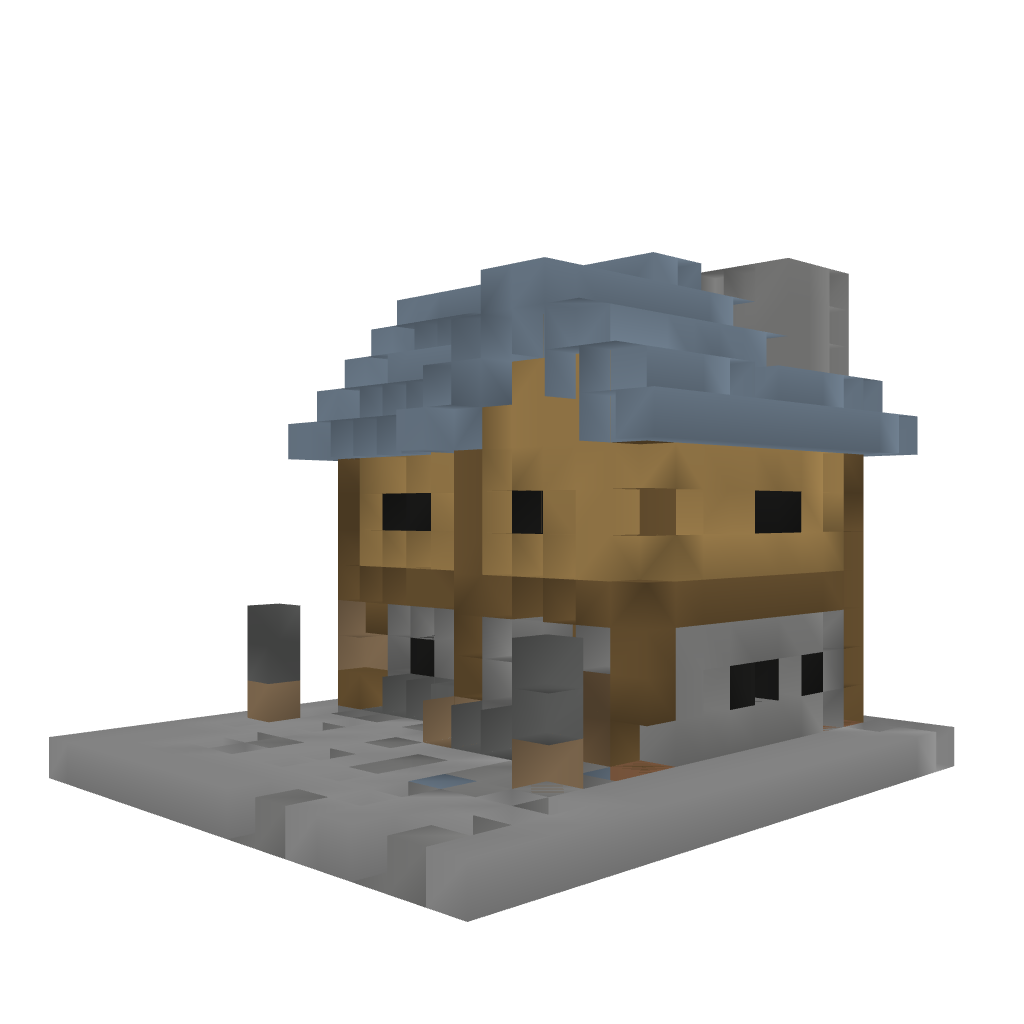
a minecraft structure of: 1700's House